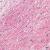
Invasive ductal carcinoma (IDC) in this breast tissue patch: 0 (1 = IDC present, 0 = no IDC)